Field crop: maize
Growth stage: 2
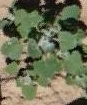
Species: chenopodium